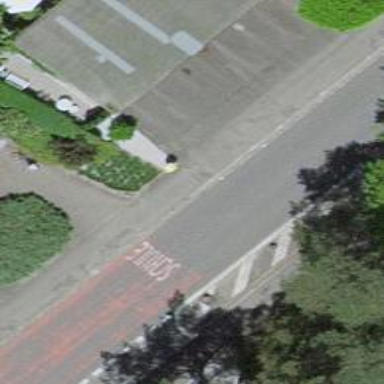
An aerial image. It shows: Post box.